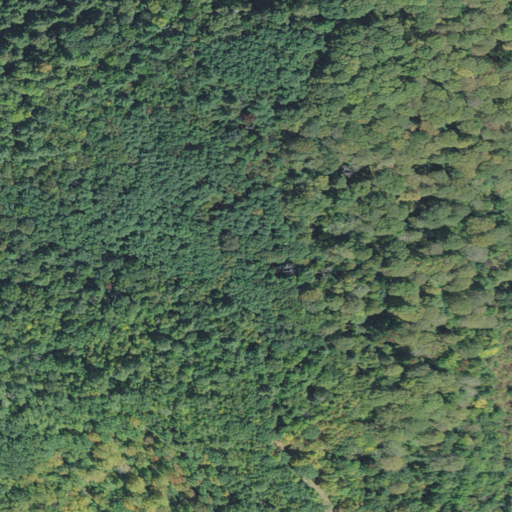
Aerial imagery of mountain in Vermont named Teago Hill containing deciduous forest, mixed forest, evergreen forest, and pasture